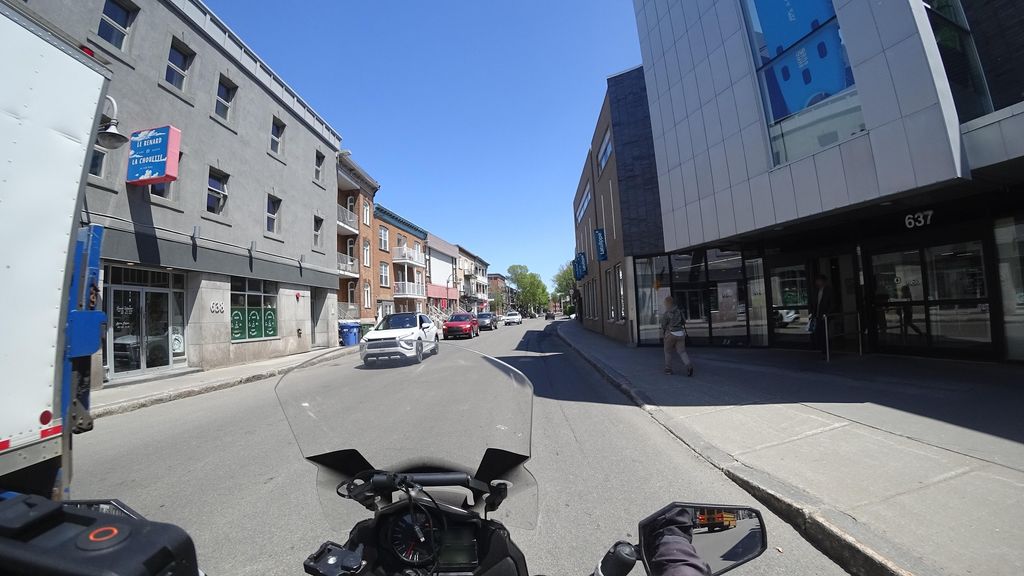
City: quebec_city